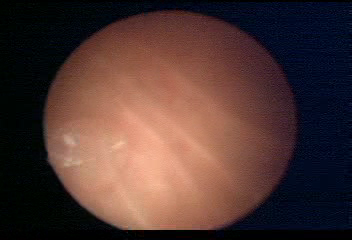
Modality: WLC
Class: Normal mucosa
Bladder cancer association: No